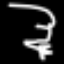
Label: frog